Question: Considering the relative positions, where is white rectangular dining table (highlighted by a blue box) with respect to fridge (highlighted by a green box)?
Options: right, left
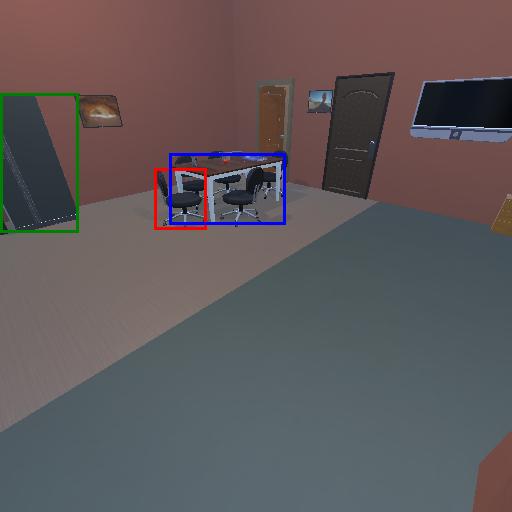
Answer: right